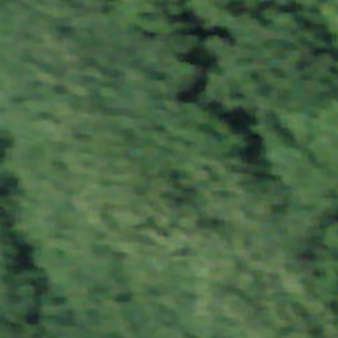
Label: other